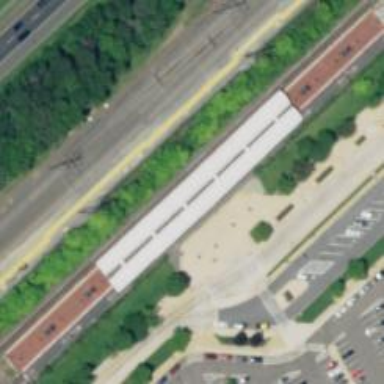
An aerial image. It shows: Platform for public transport and railway.